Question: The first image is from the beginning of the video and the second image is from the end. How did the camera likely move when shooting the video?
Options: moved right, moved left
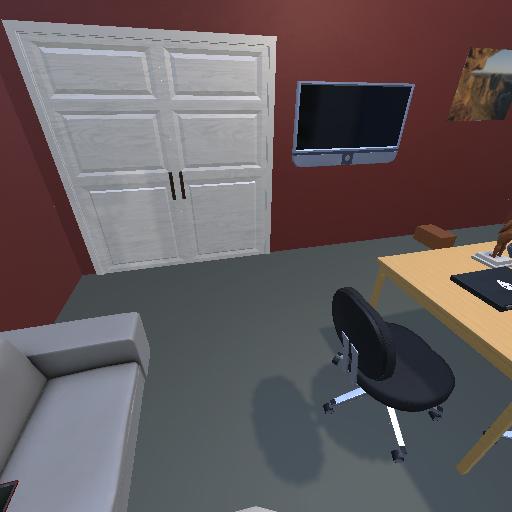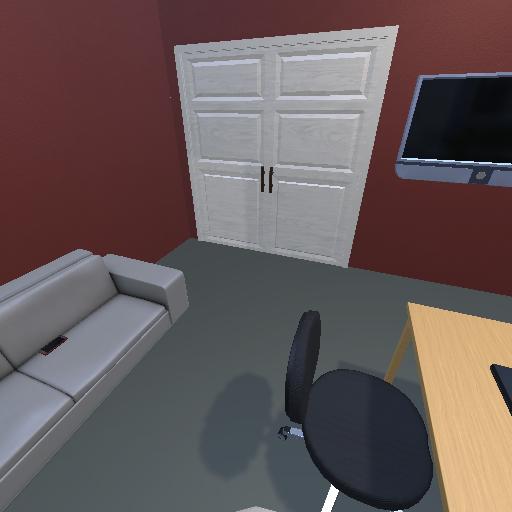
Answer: moved right